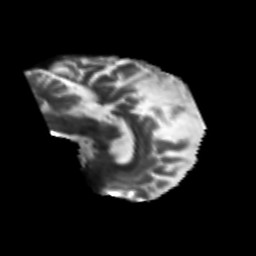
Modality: T2w
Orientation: sagittal
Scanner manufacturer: siemens
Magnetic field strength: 3 T
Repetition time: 6.8 s
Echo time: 0.093 s